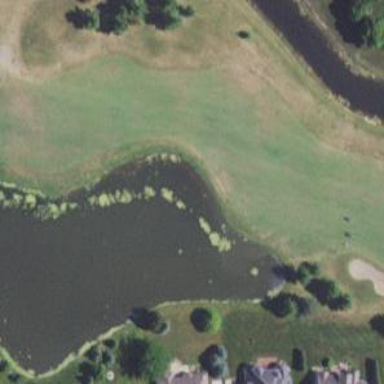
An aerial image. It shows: Golf hole.